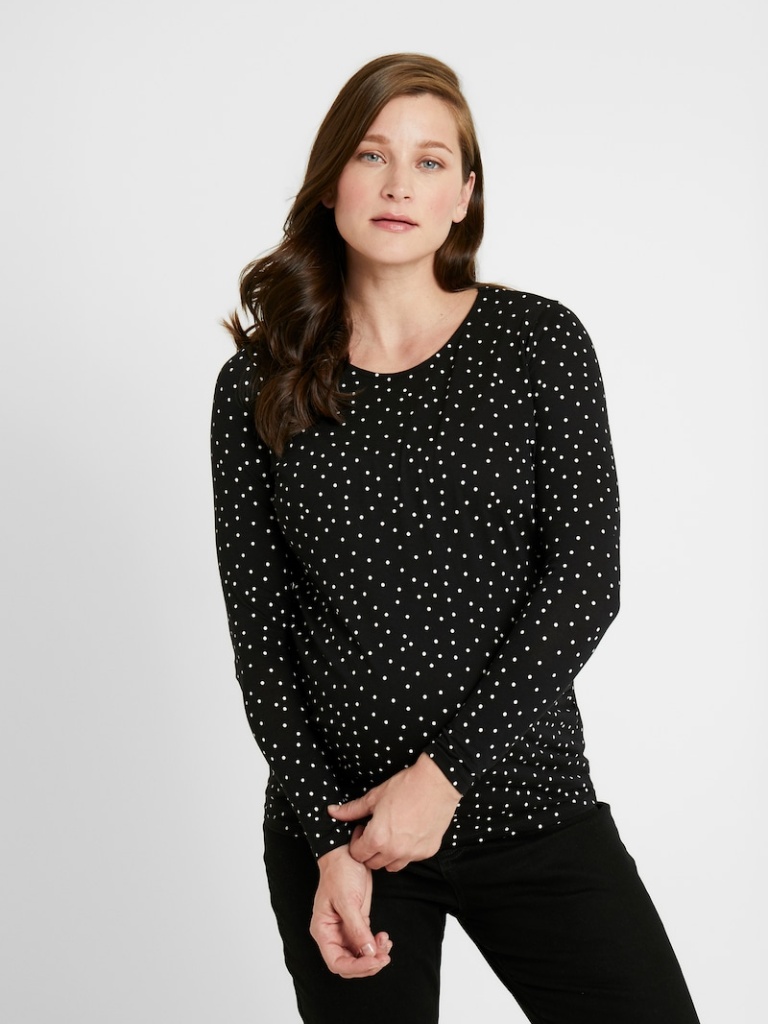
jersey relaxed a long-sleeved with the sleeves down hip length Untucked crew tunic